Field crop: tomato
Growth stage: 2
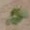
Species: solanum